Aerial crown-view tile of a tropical tree (Barro Colorado Island, Panama), acquired 20240918:
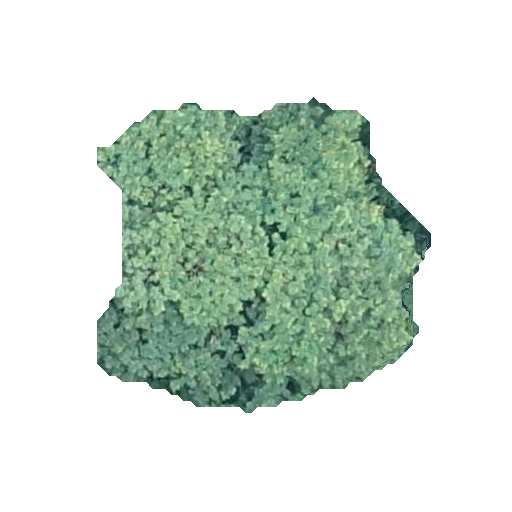
Species: Inga thibaudiana
GBIF accepted scientific name: Inga thibaudiana
Crown area: 125.781 m²